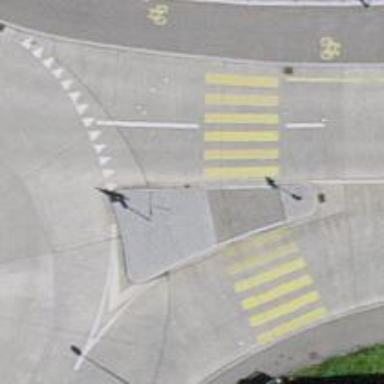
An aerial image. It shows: Footway located on traffic island.